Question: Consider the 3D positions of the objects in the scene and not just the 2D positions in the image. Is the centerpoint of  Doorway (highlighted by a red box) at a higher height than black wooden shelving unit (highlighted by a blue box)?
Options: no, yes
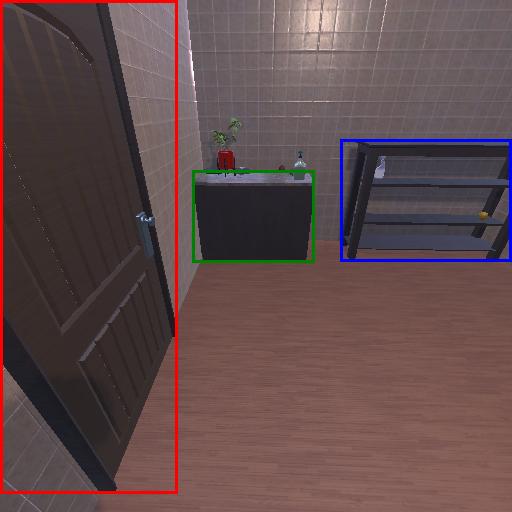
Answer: no